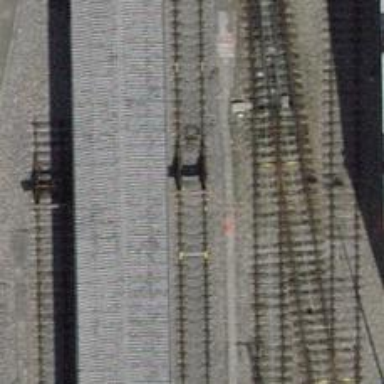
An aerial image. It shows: Railway buffer stop.